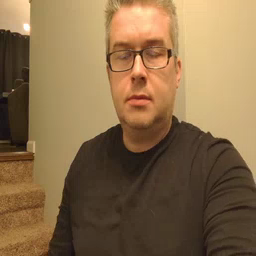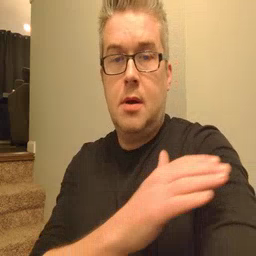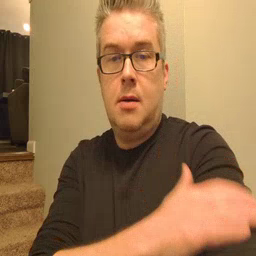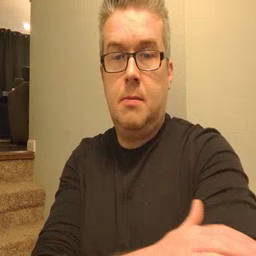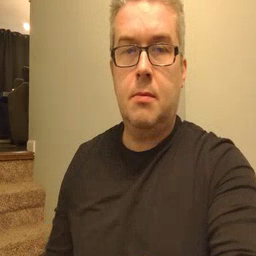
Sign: arm